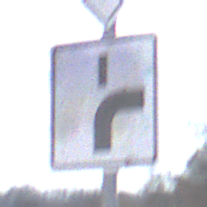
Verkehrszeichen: VerlaufVorfahrtsstrasse8
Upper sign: Vorfahrtsstrasse
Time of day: MorningAfternoon
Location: Outdoor (Nature)
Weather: PartlyCloudy
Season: Winter
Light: Natural